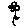
Label: flower